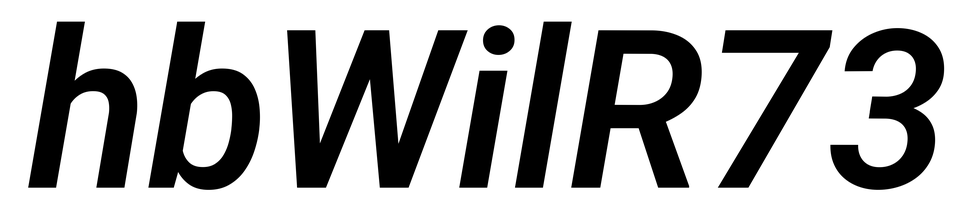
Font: Roboto-Italic_SemiBold_Italic